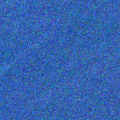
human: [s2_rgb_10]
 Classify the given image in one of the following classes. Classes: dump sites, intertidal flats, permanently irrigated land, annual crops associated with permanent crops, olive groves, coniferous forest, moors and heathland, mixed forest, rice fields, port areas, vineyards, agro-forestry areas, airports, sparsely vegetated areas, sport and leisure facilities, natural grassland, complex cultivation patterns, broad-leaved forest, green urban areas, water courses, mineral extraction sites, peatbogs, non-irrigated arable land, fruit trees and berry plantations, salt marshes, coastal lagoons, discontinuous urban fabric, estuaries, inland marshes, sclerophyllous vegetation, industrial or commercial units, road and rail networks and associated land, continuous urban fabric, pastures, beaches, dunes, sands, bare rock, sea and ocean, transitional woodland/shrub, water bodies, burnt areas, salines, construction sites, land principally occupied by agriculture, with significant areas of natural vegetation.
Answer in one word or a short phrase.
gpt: sea and ocean